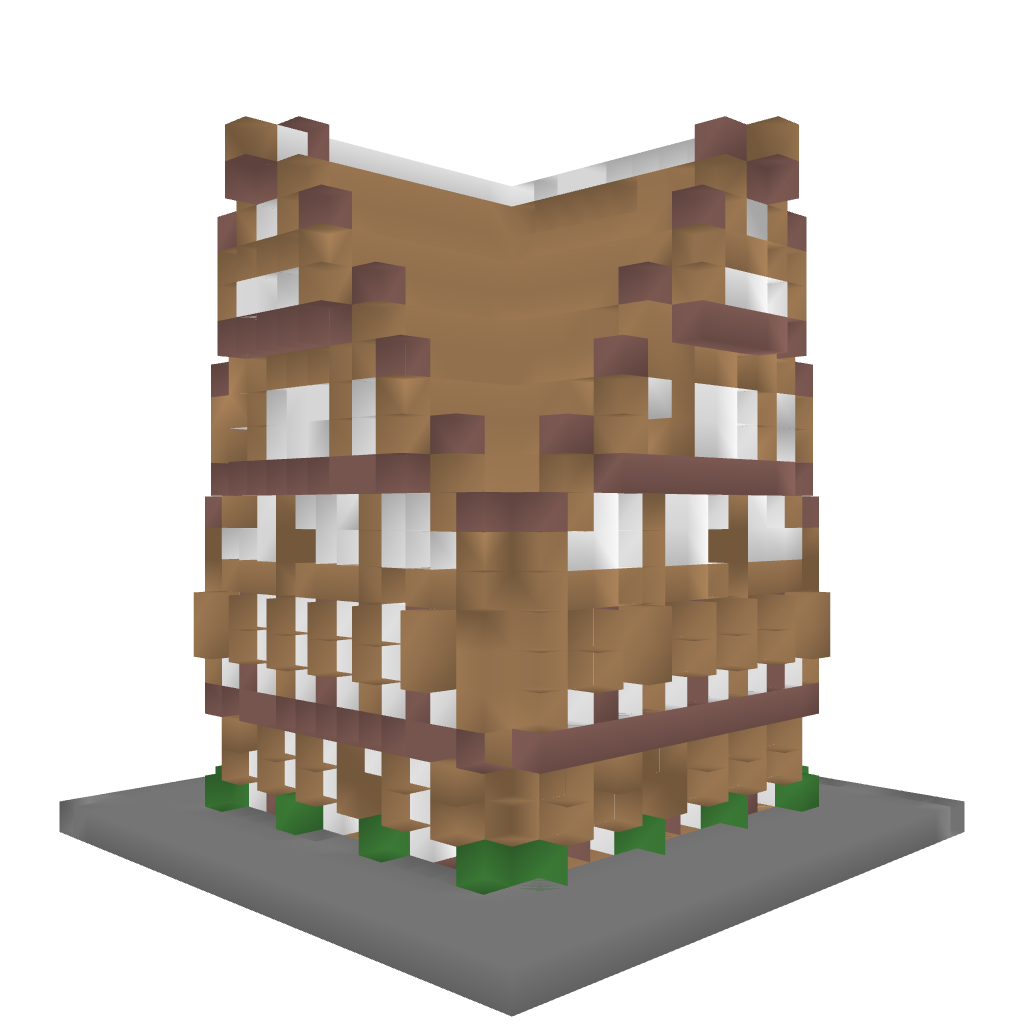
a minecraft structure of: EWB's Medieval House bad low quality